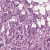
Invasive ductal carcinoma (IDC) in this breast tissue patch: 1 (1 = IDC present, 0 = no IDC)